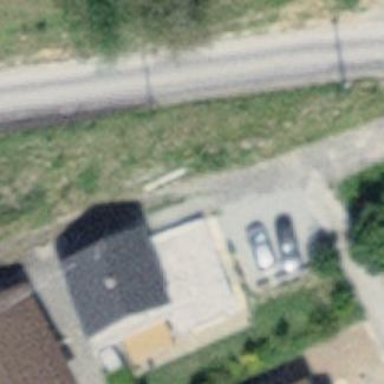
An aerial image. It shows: Simple house.